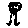
Label: tree